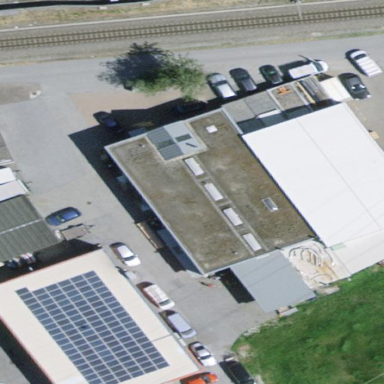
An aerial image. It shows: Industrial building.